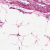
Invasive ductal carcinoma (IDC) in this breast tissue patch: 0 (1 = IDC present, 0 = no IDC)